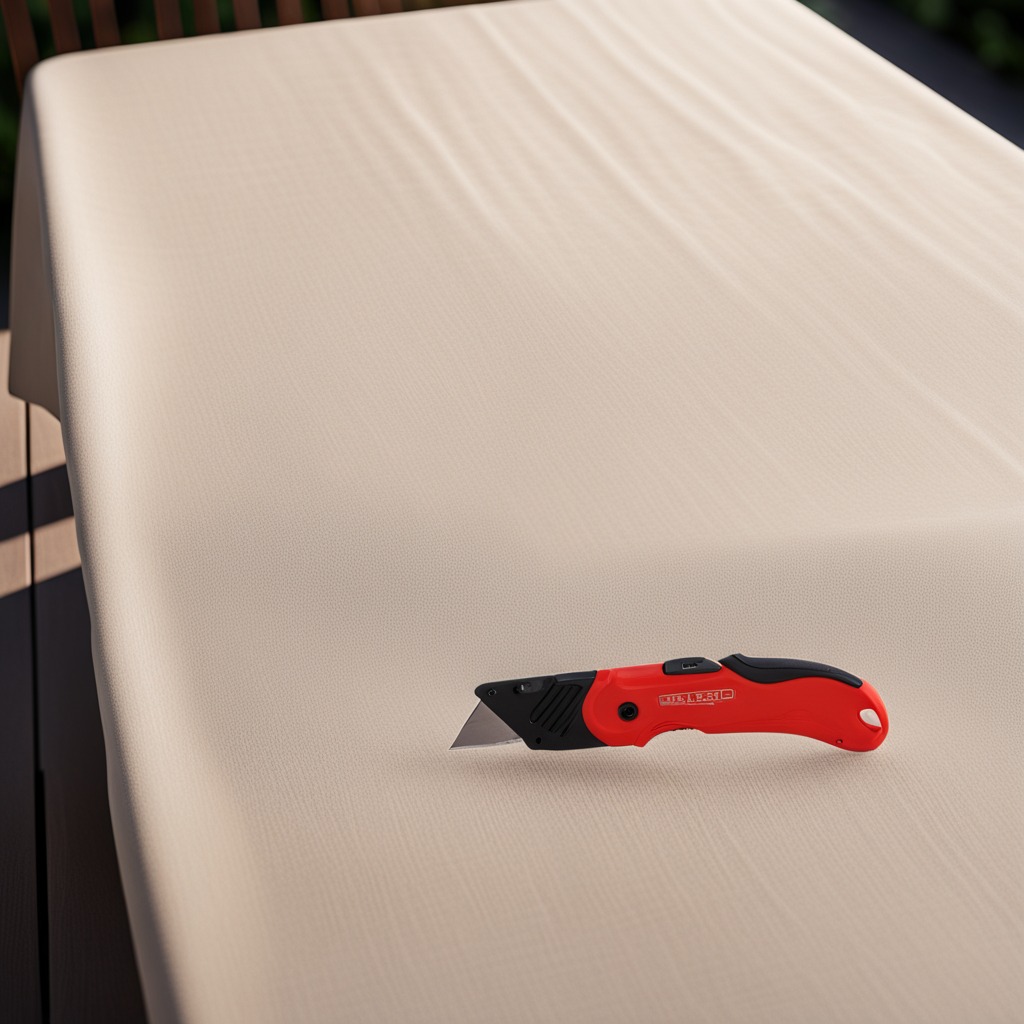
A utility knife lying on the wooden table.